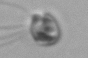
Label: flagellate_morphotype1